Aerial crown-view tile of a tropical tree (Barro Colorado Island, Panama), acquired 20250818:
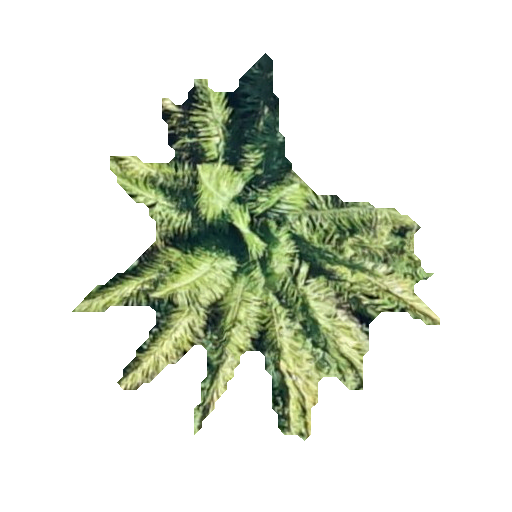
Species: Oenocarpus mapora
GBIF accepted scientific name: Oenocarpus mapora
Crown area: 91.488 m²